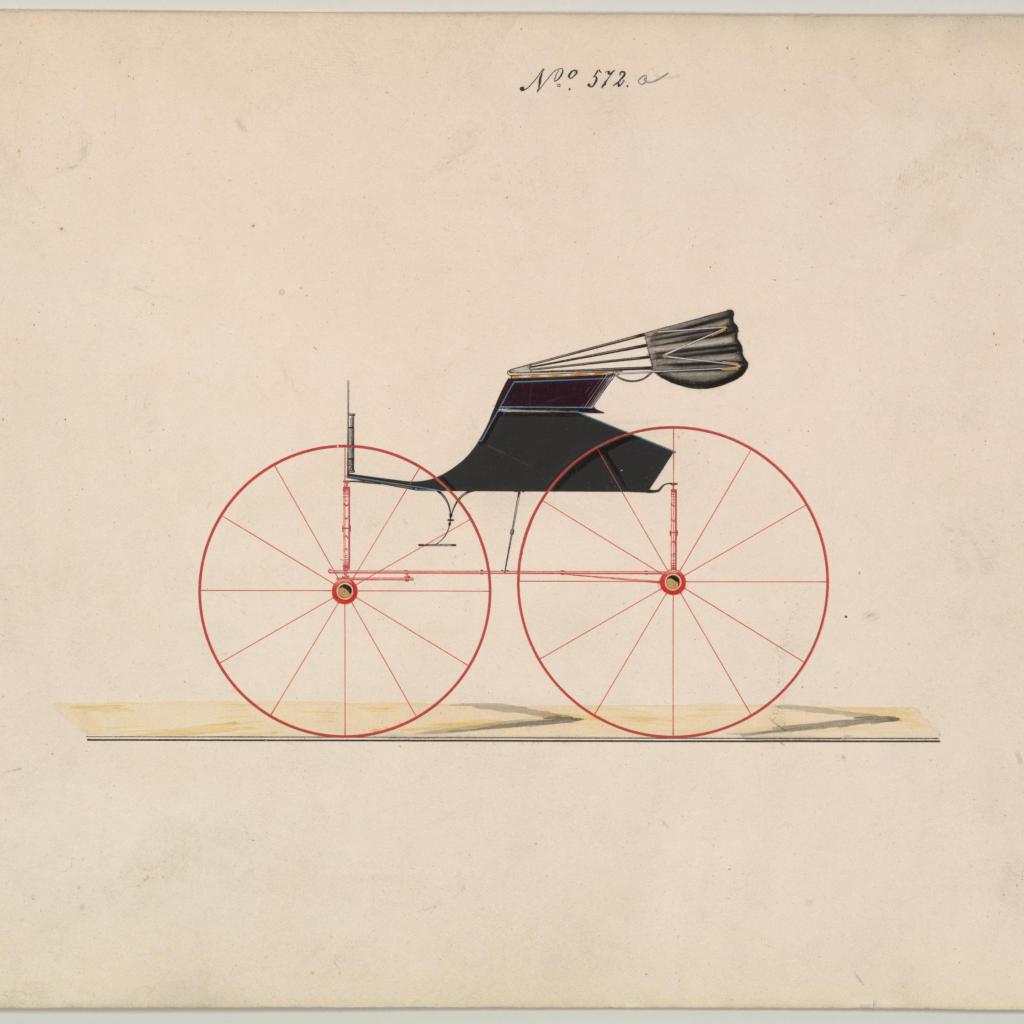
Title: Road Wagon #572a
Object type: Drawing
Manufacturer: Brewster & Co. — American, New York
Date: ca. 1865
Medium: Pen and black ink, watercolor and gouache, with gum arabic and metallic ink
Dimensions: sheet: 6 5/8 x 9 5/8 in. (16.8 x 24.4 cm)
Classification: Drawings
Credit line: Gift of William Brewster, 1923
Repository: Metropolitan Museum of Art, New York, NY